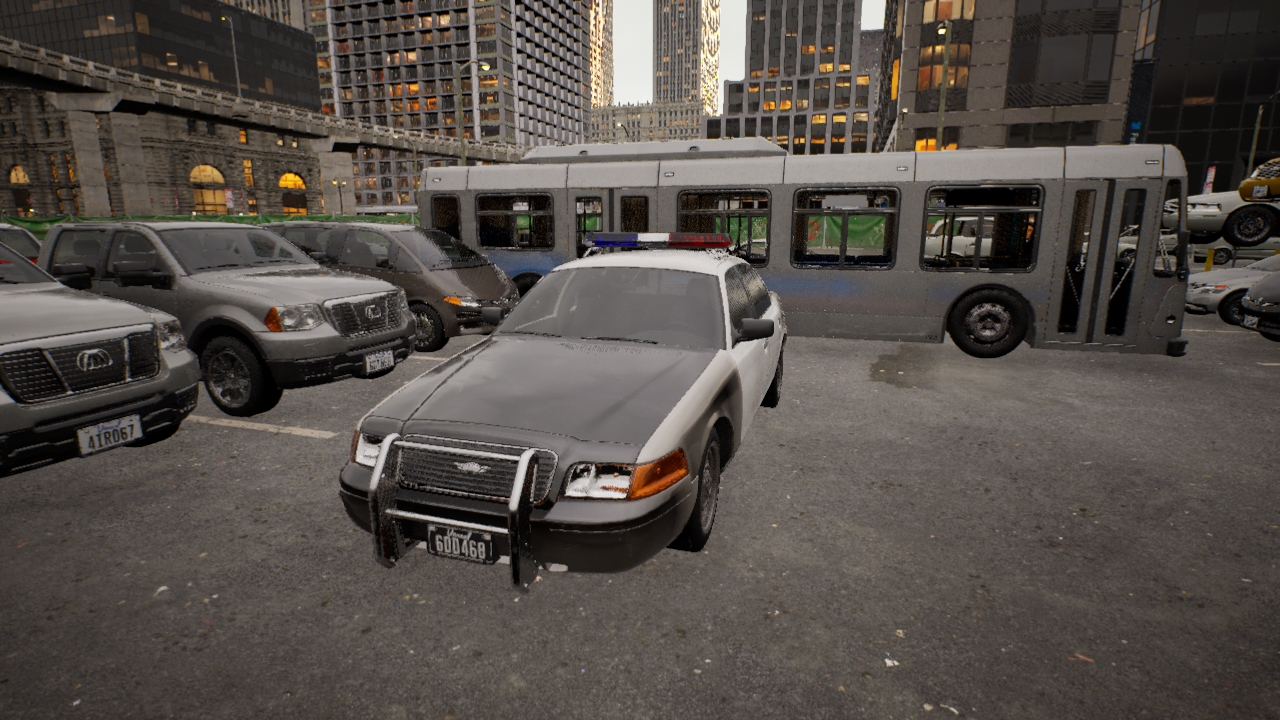
Venue: arterial
Lighting: golden hour
Vehicle rig: sedan